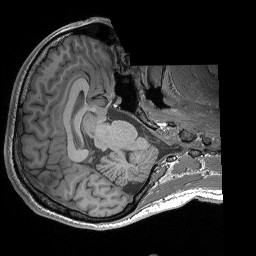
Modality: T1w
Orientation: axial
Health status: healthy
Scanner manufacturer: siemens
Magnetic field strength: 3 T